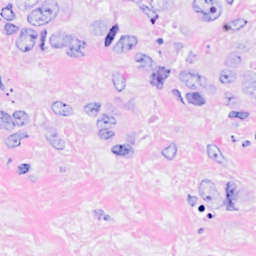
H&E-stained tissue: Breast